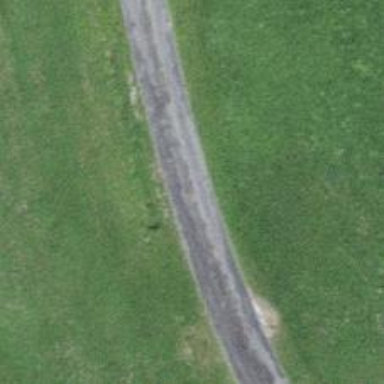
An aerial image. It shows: Residential road with grade 1 tracktype.